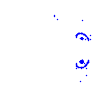
Particle: electron